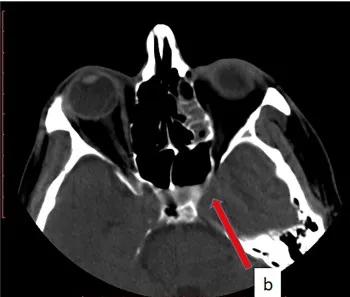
B. Noncontrast axial cranial CT showing disappearance of pneumocephalus at 72 h (red arrow).
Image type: radiology (ct)